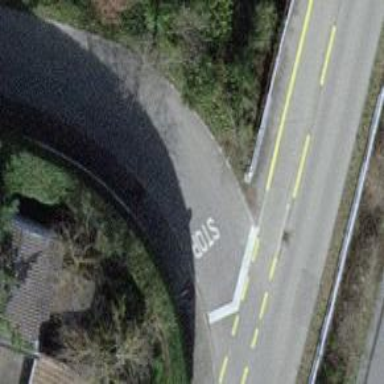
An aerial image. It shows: Asphalt road that is classified as tertiary link.